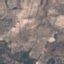
Land use / land cover class: PermanentCrop